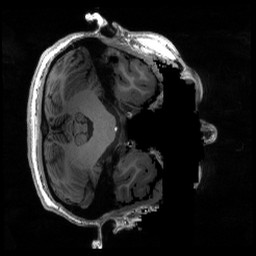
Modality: T1w
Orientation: axial
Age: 25
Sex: female
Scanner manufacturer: siemens
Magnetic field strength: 6.98 T
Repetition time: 2.53 s
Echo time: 0.00176 s